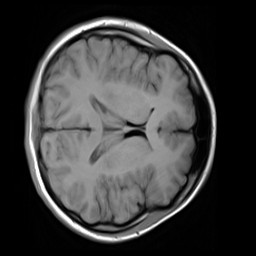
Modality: T1w
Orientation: axial
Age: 20
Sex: female
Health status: healthy
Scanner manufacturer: siemens
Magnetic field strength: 3 T
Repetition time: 4.1 s
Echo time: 0.0085 s